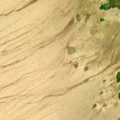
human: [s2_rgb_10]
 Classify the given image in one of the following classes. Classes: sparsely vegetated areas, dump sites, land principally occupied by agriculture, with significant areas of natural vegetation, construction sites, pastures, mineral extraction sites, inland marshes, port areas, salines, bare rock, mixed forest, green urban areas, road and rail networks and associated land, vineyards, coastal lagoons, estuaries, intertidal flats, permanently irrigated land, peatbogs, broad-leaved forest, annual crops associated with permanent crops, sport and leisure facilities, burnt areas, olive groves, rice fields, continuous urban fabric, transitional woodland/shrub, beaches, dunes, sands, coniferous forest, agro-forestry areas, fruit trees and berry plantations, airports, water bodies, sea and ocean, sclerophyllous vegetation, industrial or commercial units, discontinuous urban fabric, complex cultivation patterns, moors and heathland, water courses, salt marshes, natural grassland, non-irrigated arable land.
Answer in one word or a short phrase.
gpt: continuous urban fabric